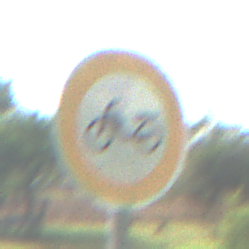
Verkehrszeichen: VerbotMofas
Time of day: MorningAfternoon
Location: Outdoor (Nature)
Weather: PartlyCloudy
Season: NotSpecified
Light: Natural